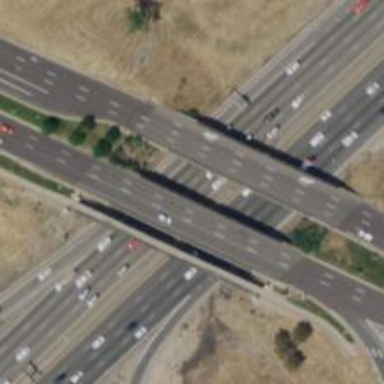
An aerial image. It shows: Asphalt motorway.